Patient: sex F, age 76
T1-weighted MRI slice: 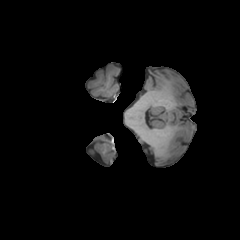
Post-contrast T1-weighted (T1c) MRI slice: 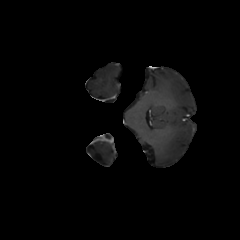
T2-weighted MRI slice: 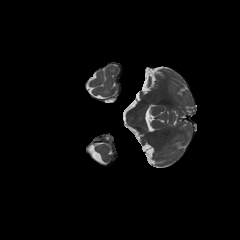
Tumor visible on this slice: no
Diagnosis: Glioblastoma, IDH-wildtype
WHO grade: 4